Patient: sex M, age 64
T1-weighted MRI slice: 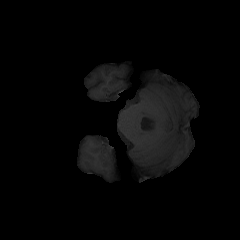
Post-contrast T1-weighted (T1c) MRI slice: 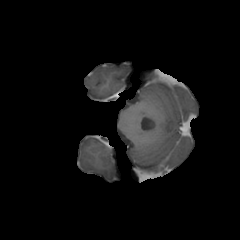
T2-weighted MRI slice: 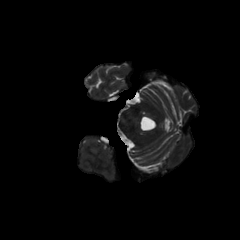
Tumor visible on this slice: no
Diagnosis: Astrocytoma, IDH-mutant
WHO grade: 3